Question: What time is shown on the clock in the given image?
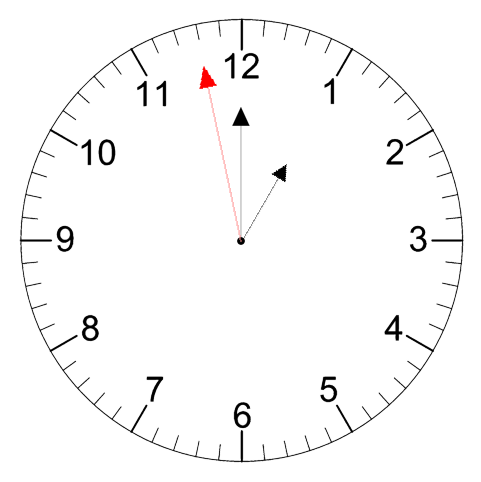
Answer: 12:59:58